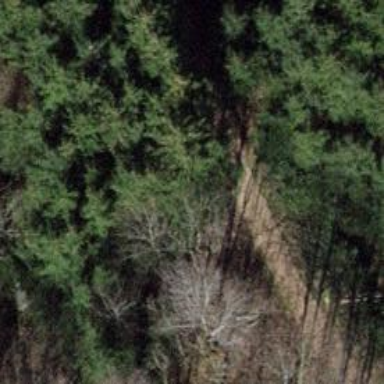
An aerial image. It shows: Path with surface of woodchips.